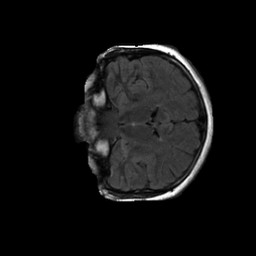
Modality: FLAIR
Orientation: coronal
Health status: ill
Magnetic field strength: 3 T